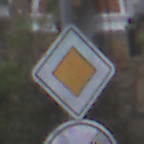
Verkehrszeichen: Vorfahrtsstrasse
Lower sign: EndeGeschwindigkeit70
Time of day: MorningAfternoon
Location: Outdoor (Urban)
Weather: Overcast
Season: NotSpecified
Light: Natural